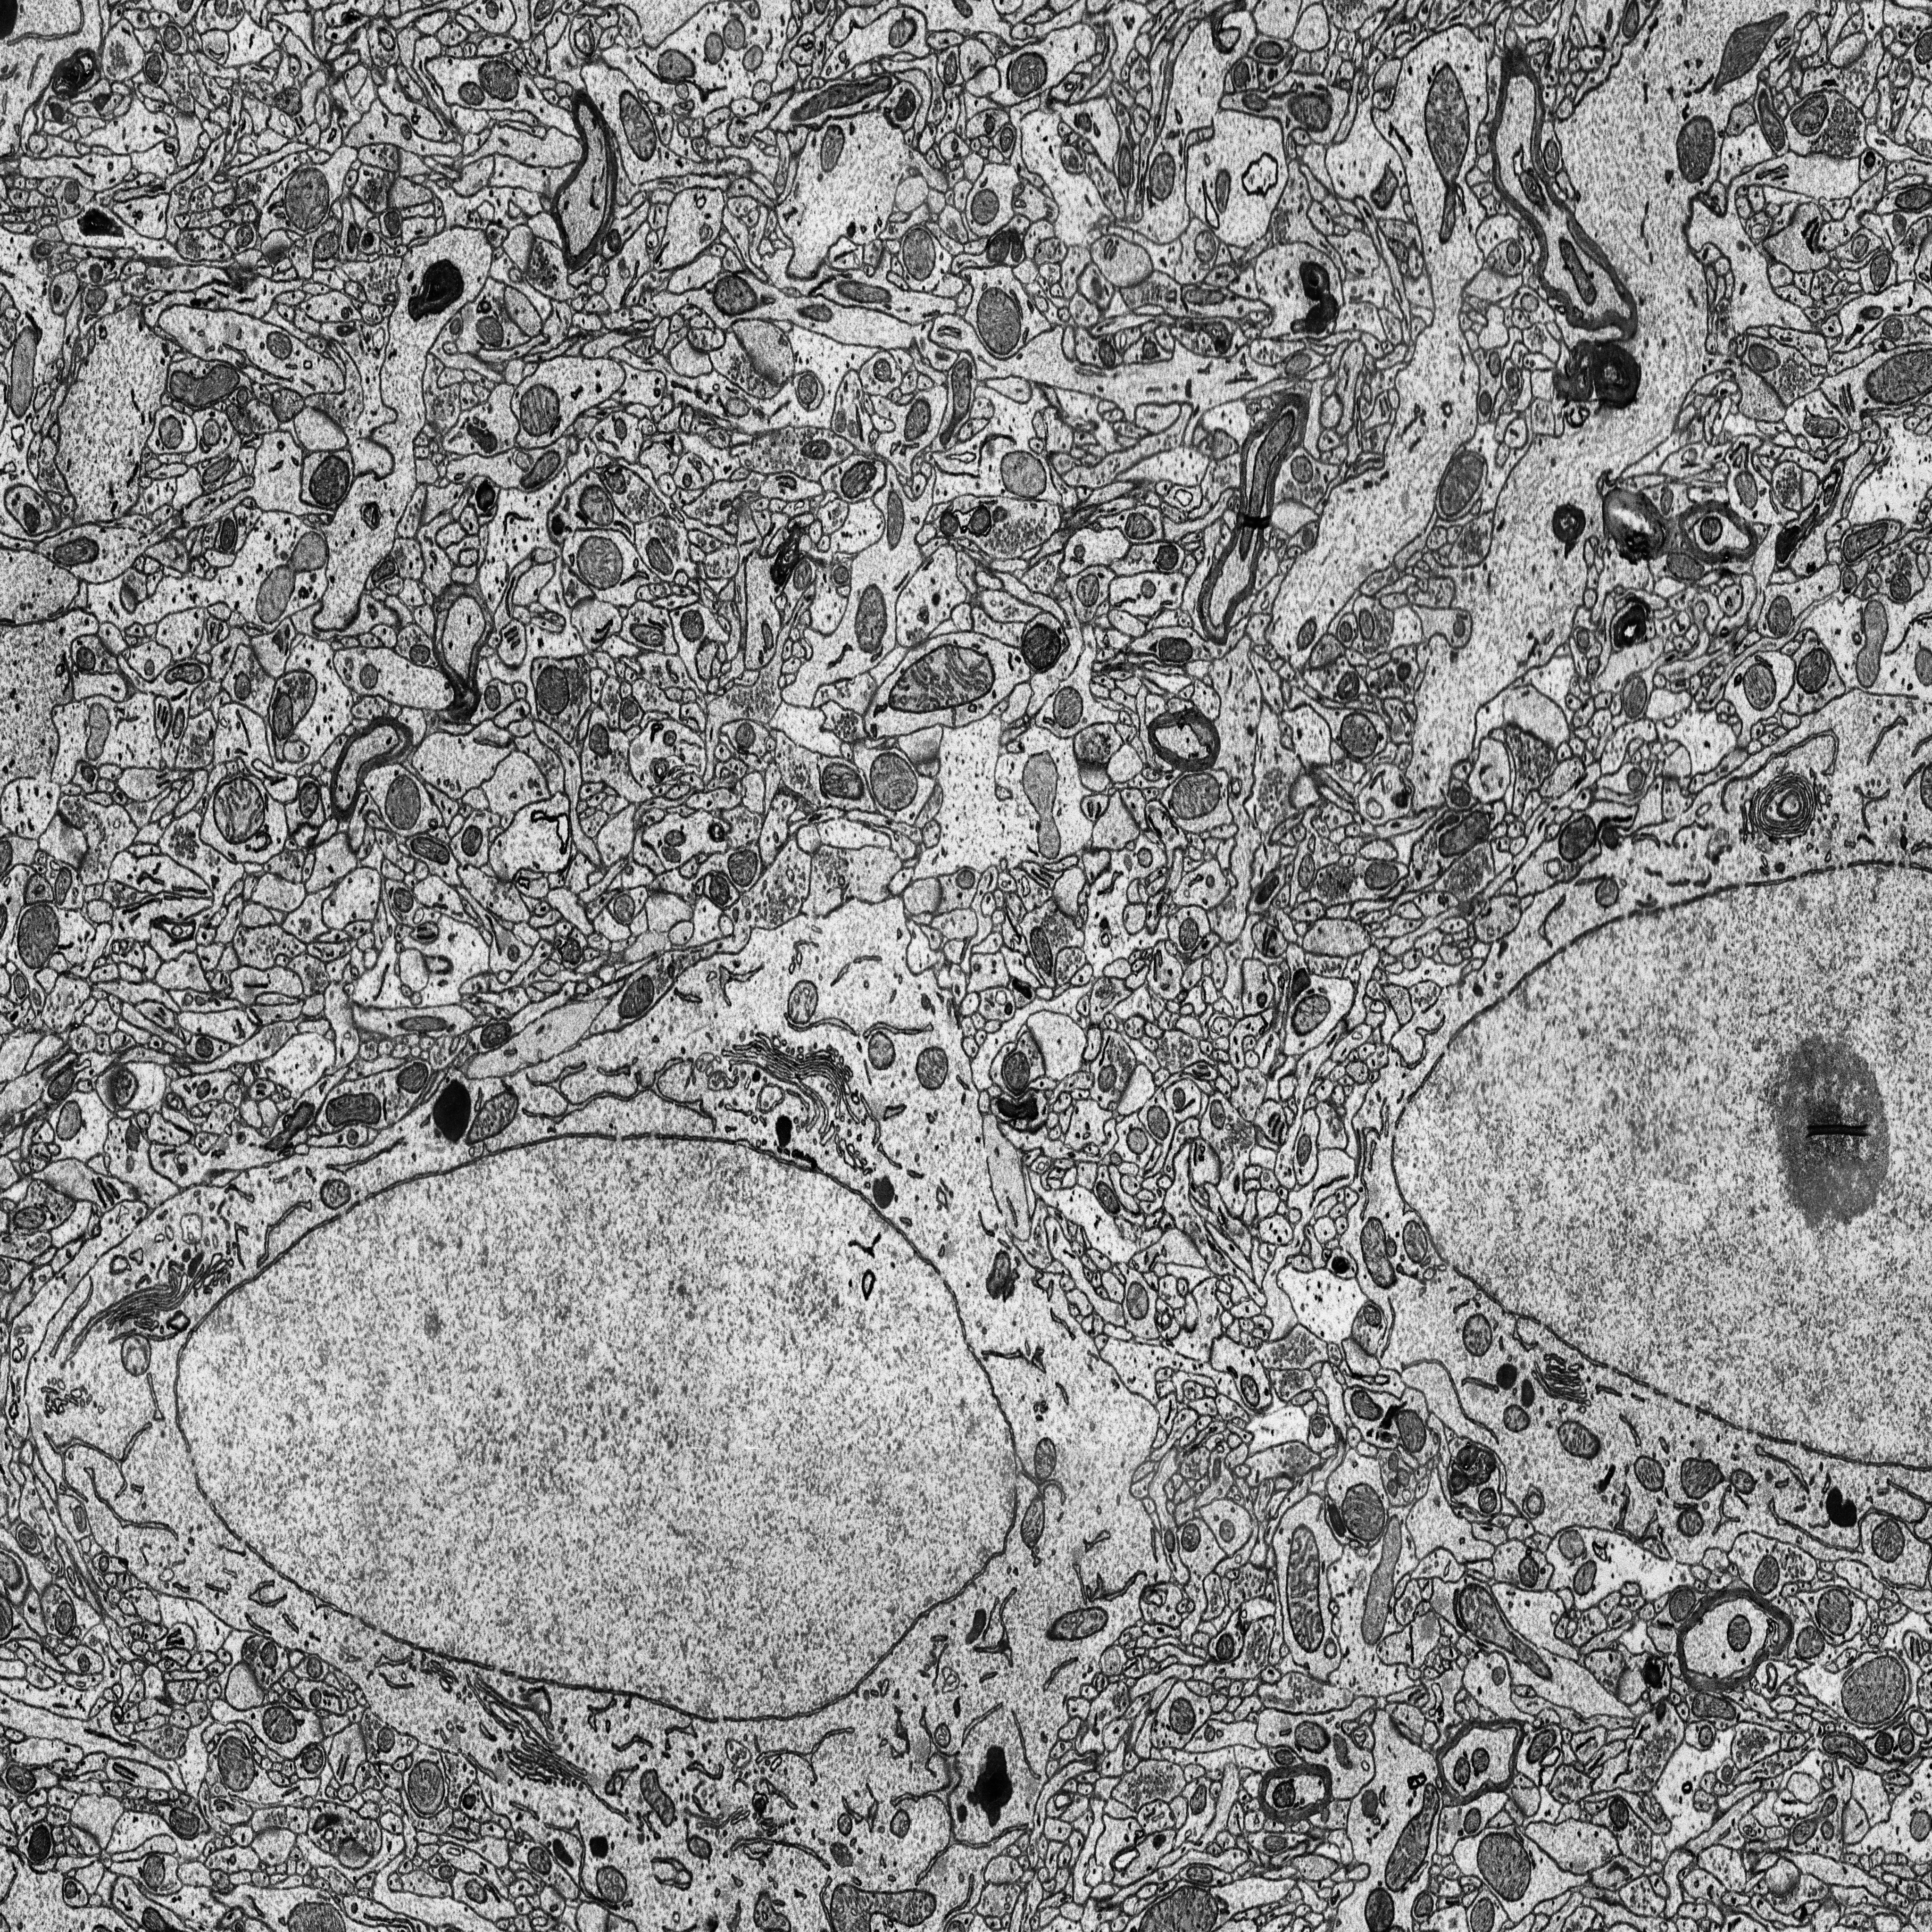
Electron microscopy slice of rat cortex tissue
Slice depth (z): 323
Mitochondria instances in slice: 353